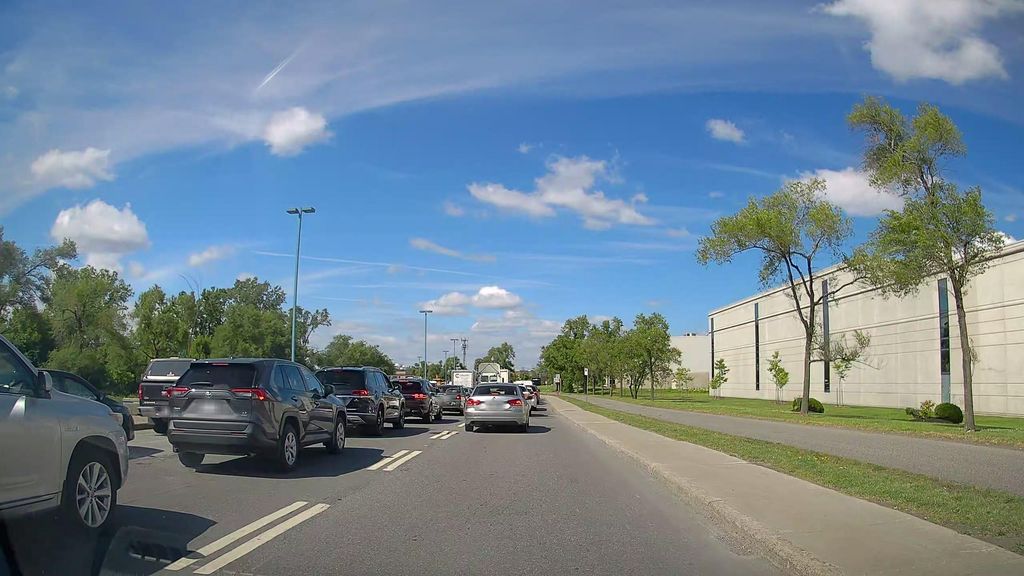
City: montreal